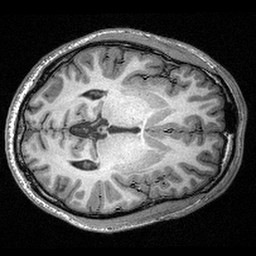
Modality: T1w
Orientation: axial
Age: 22
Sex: male
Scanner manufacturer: siemens
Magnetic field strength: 3 T
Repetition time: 2.53 s
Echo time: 0.00309 s